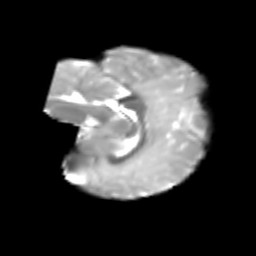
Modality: T2w
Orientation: sagittal
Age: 6
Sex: female
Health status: healthy